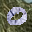
Label: 0